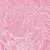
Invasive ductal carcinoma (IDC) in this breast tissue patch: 0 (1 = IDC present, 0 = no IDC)